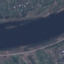
Label: River